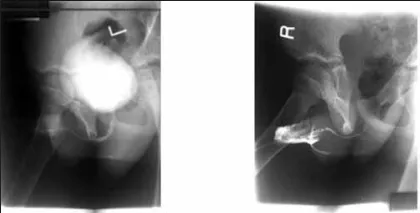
Micturating cystourethrogram and penile sinugram.
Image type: radiology (x_ray)